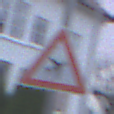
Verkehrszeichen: FlugbetriebLinks
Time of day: SunriseSunset
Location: Outdoor (Urban)
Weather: PartlyCloudy
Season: NotSpecified
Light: Natural